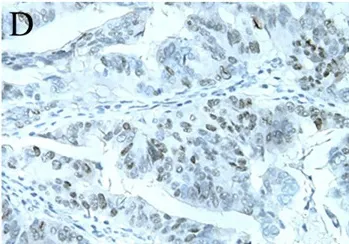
(D) Immunostaining for ER showing a positive reaction (200x).
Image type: pathology (immunostaining)